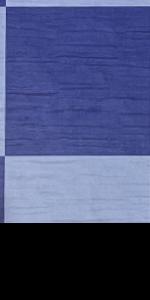
Label: Empty